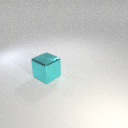
large cyan metal cube